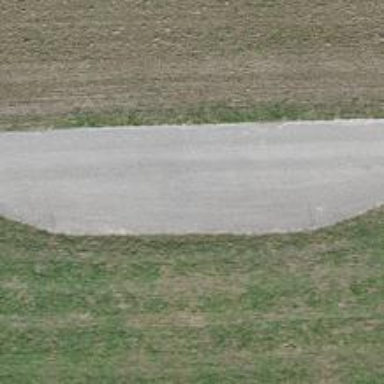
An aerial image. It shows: Passing place on the road.